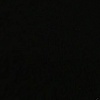
Label: space